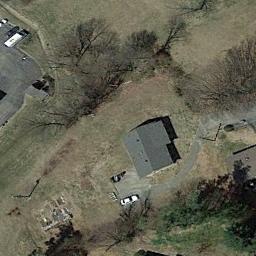
Label: residential